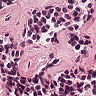
Metastatic tissue present: no